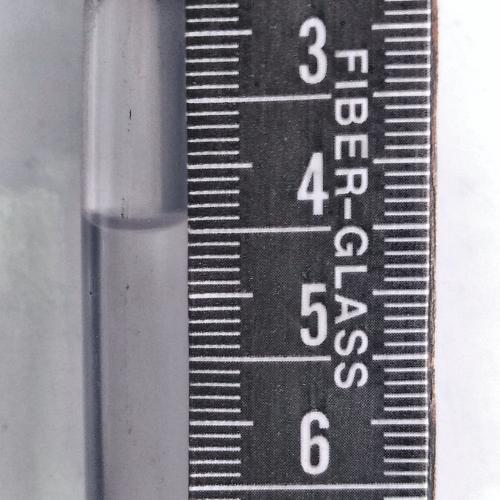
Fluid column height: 4.4 cm